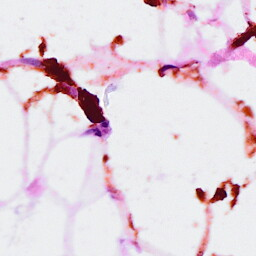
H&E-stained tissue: Breast